Question: I am trying to implement a simple CPU based Raytracer in C++.
But on implementing the Reflections in the scene I am getting some absurd results, the reflections are not covering the whole object that I am trying to get reflections on. I have attached the image for reference.
Here is the Reflection Algorithm I am using.
'''
//reflected ray
Vec3 ref =(dir - 2*((dir.dot(Normal))*Normal)).normalized();
Vec3 reflect_orig;
if(depth < MAX_DEPTH && figurelist[figureHit]->reflectness>0.0f ){
if(ref.dot(Normal)<0.0f){
reflect_orig = p0 - (Normal*0.001f);
}
else{
reflect_orig = p0 + (Normal*1e-3f);
}
reflectcolour = reflectcolour+ray_trace(reflect_orig,ref,depth+1);
return Pixelcolour = reflectcolour;
}
else{
Pixelcolour = diffuse+specular;
}
'''
where "dir" is the direction of ray.

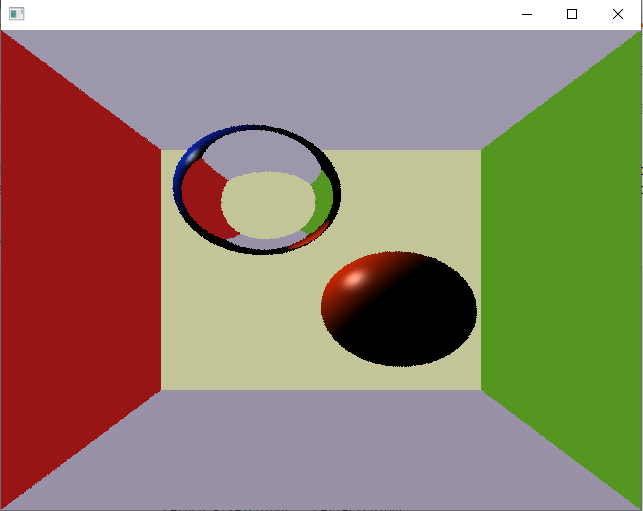
Answer: the image . When I tried to recreate your scene in mine <URL> I got this result:
<URL>
As you can see it is not that much different apart of the different lighting. I only guessed the positions, sizes, colors, reflection and refraction coefficients so my scene is not exact the same as yours:
'''
ray.beg();
// r g b rfl rfr n x y z rx ry rz
ray.add_material(0.8,0.8,0.6,0.0,0.0,_n_glass); ray.add_box ( 0.0, 0.0,-10.0,10.0,10.0, 0.1);
ray.add_material(0.8,0.8,0.6,0.0,0.0,_n_glass); ray.add_box ( 0.0, 0.0,+10.0,10.0,10.0, 0.1);
ray.add_material(1.0,0.1,0.1,0.0,0.0,_n_glass); ray.add_box (-10.0, 0.0, 0.0, 0.1,10.0,10.0);
ray.add_material(0.1,1.0,0.1,0.0,0.0,_n_glass); ray.add_box (+10.0, 0.0, 0.0, 0.1,10.0,10.0);
ray.add_material(0.8,0.6,0.8,0.0,0.0,_n_glass); ray.add_box ( 0.0,-10.0, 0.0,10.0, 0.1,10.0);
ray.add_material(0.8,0.6,0.8,0.0,0.0,_n_glass); ray.add_box ( 0.0,+10.0, 0.0,10.0, 0.1,10.0);
// r g b rfl rfr n x y z r
ray.add_material(0.7,0.0,0.0,0.0,0.0,_n_glass); ray.add_sphere (+ 1.5,- 1.5,+ 0.5,1.5);
ray.add_material(0.0,0.0,0.7,0.8,0.0,_n_glass); ray.add_sphere (- 1.5,+ 1.5,- 0.5,1.5);
ray.end();
'''
I use these indexes:
'''
const GLfloat _n_glass=1.561;
const GLfloat _n_vacuum=1.0;
'''
The distortion (no reflection present) on edges of your blue sphere might be caused by low precision did you used 'double's ? I do not know what libs you are using but 'Vec3' usually means only floats try 'dVec3' or what ever ... the problem might be related to this:
- <URL>
Which on pure 'float's tend to cause similar artifacts even noise on edges of reflective/refractive spheres. Here the same engine of mine but on 'float's:
<URL>
as you can see the noise is more often in areas where your output does not reflect at all which ...
However I see in your image some like you expect square window and got 640x480 rectangle instead so you got no or inverse aspect ratio correction. This can slightly mess the casted rays directions and further distort image after reflect/refract ...